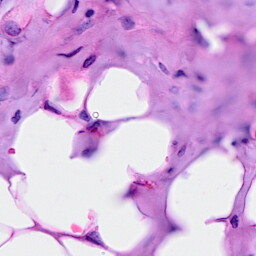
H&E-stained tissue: Breast